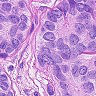
Metastatic tissue present: yes